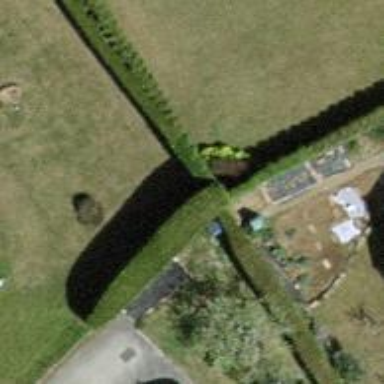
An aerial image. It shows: Hedge barrier.